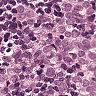
Metastatic tissue present: yes